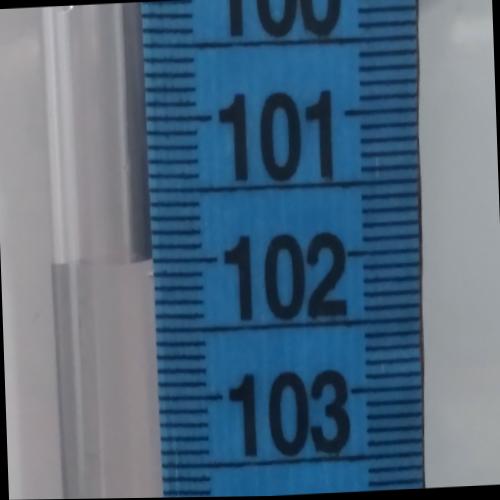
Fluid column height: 102.0 cm